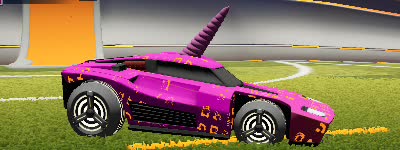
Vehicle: breakout